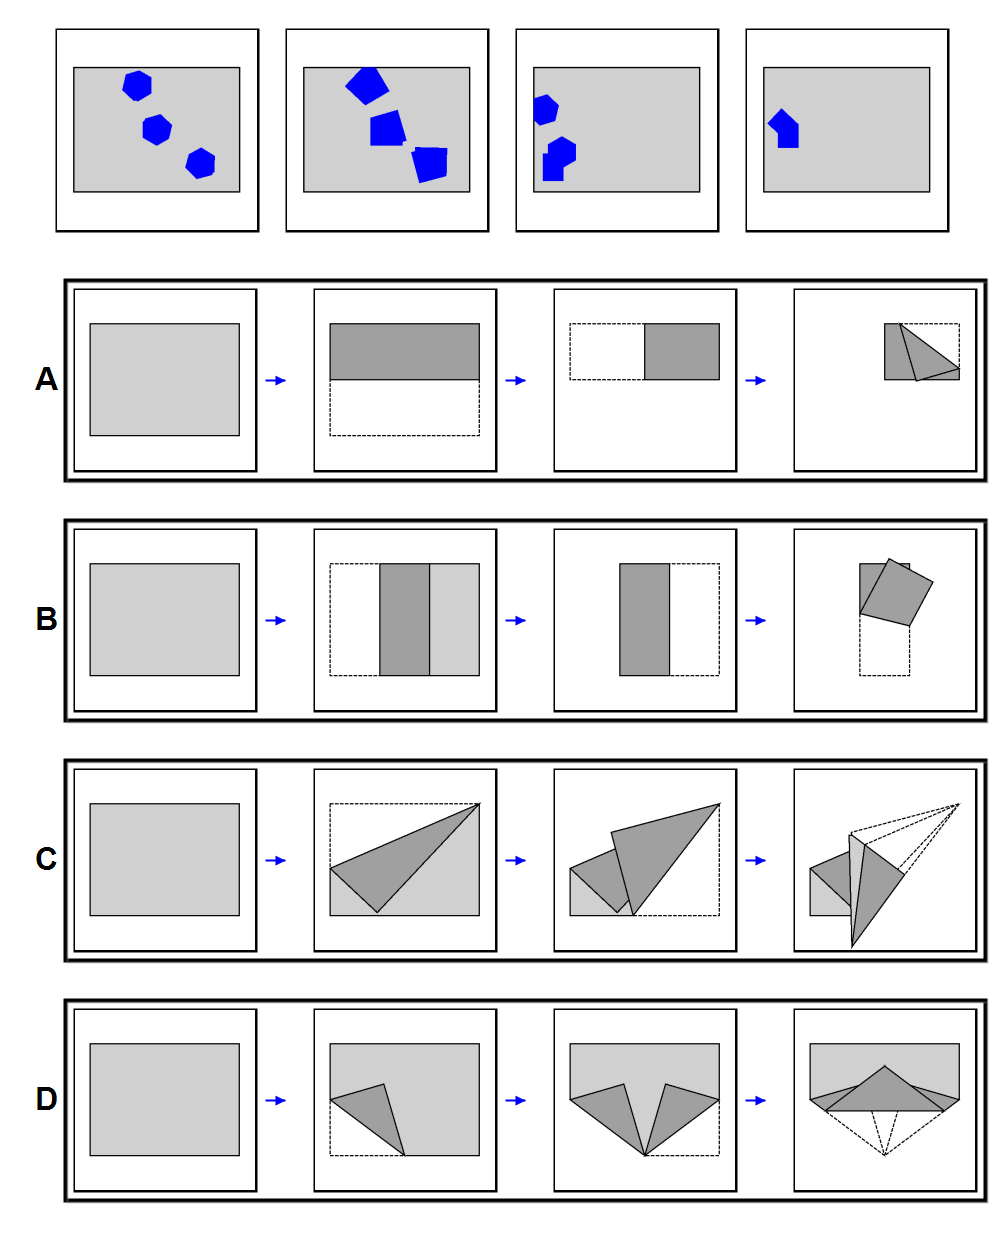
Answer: C